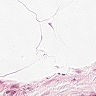
Metastatic tissue present: no